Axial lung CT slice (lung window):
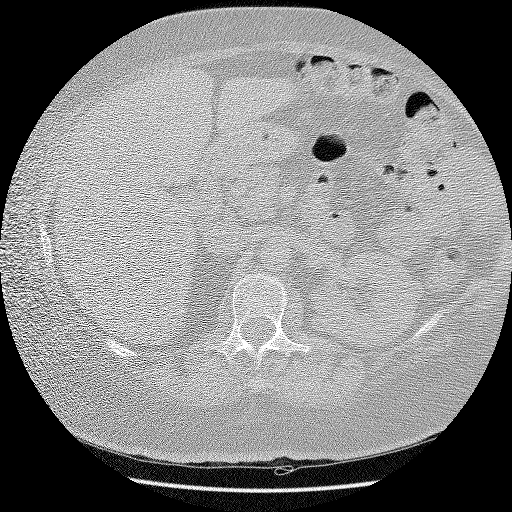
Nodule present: no